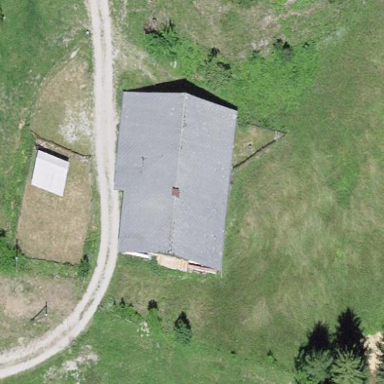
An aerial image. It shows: Farm building.